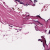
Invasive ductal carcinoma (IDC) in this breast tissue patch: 0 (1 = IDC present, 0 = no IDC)